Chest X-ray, PA view. Patient: 42 years old, sex M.
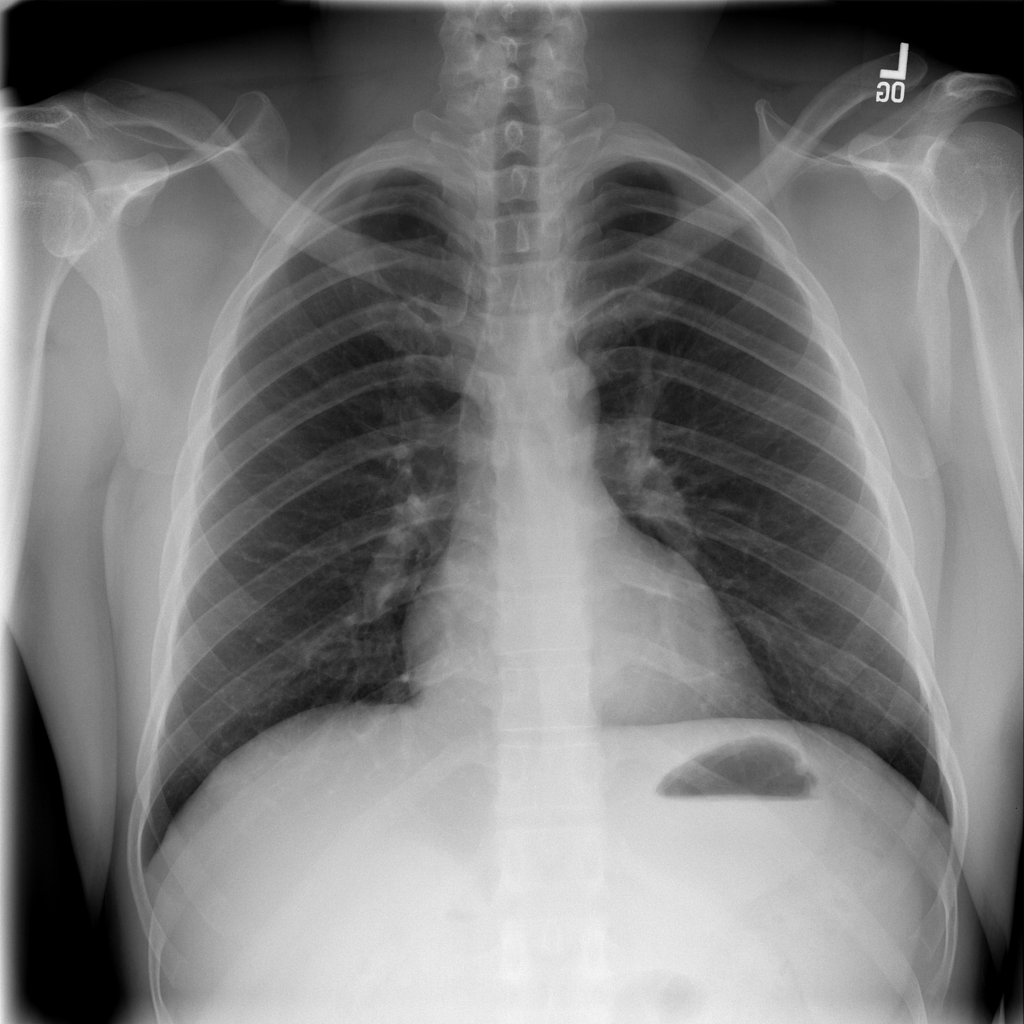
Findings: No Finding